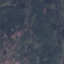
Land use / land cover class: HerbaceousVegetation